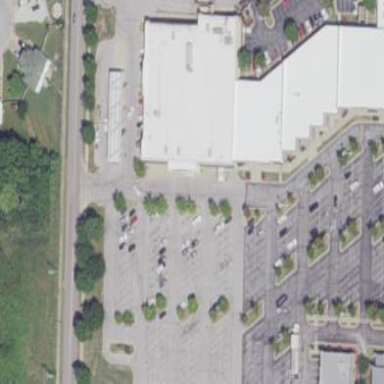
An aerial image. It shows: Retail building housing supermarket.